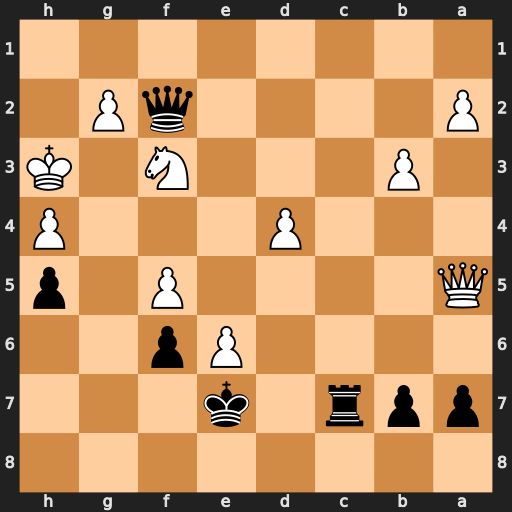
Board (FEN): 8/ppr1k3/4Pp2/Q4P1p/3P3P/1P3N1K/P4qP1/8
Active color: b
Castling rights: -
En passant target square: -
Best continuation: Rc2 Ne1 Qe3+